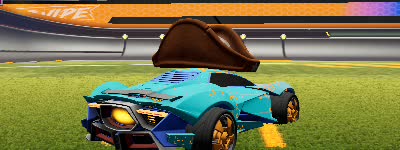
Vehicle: werewolf